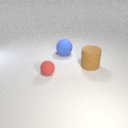
large blue rubber sphere behind large brown rubber cylinder